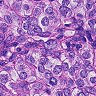
Metastatic tissue present: yes